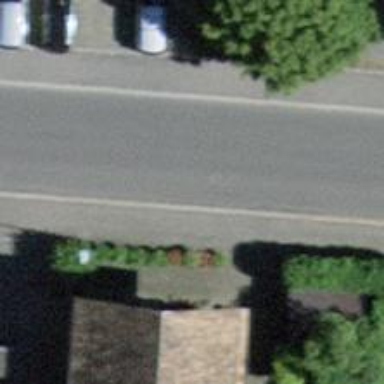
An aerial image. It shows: Public transport stop position.